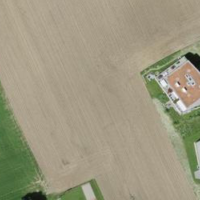
EUNIS habitat code: 52
Species observed at this site:
Ciconia ciconia